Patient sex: M
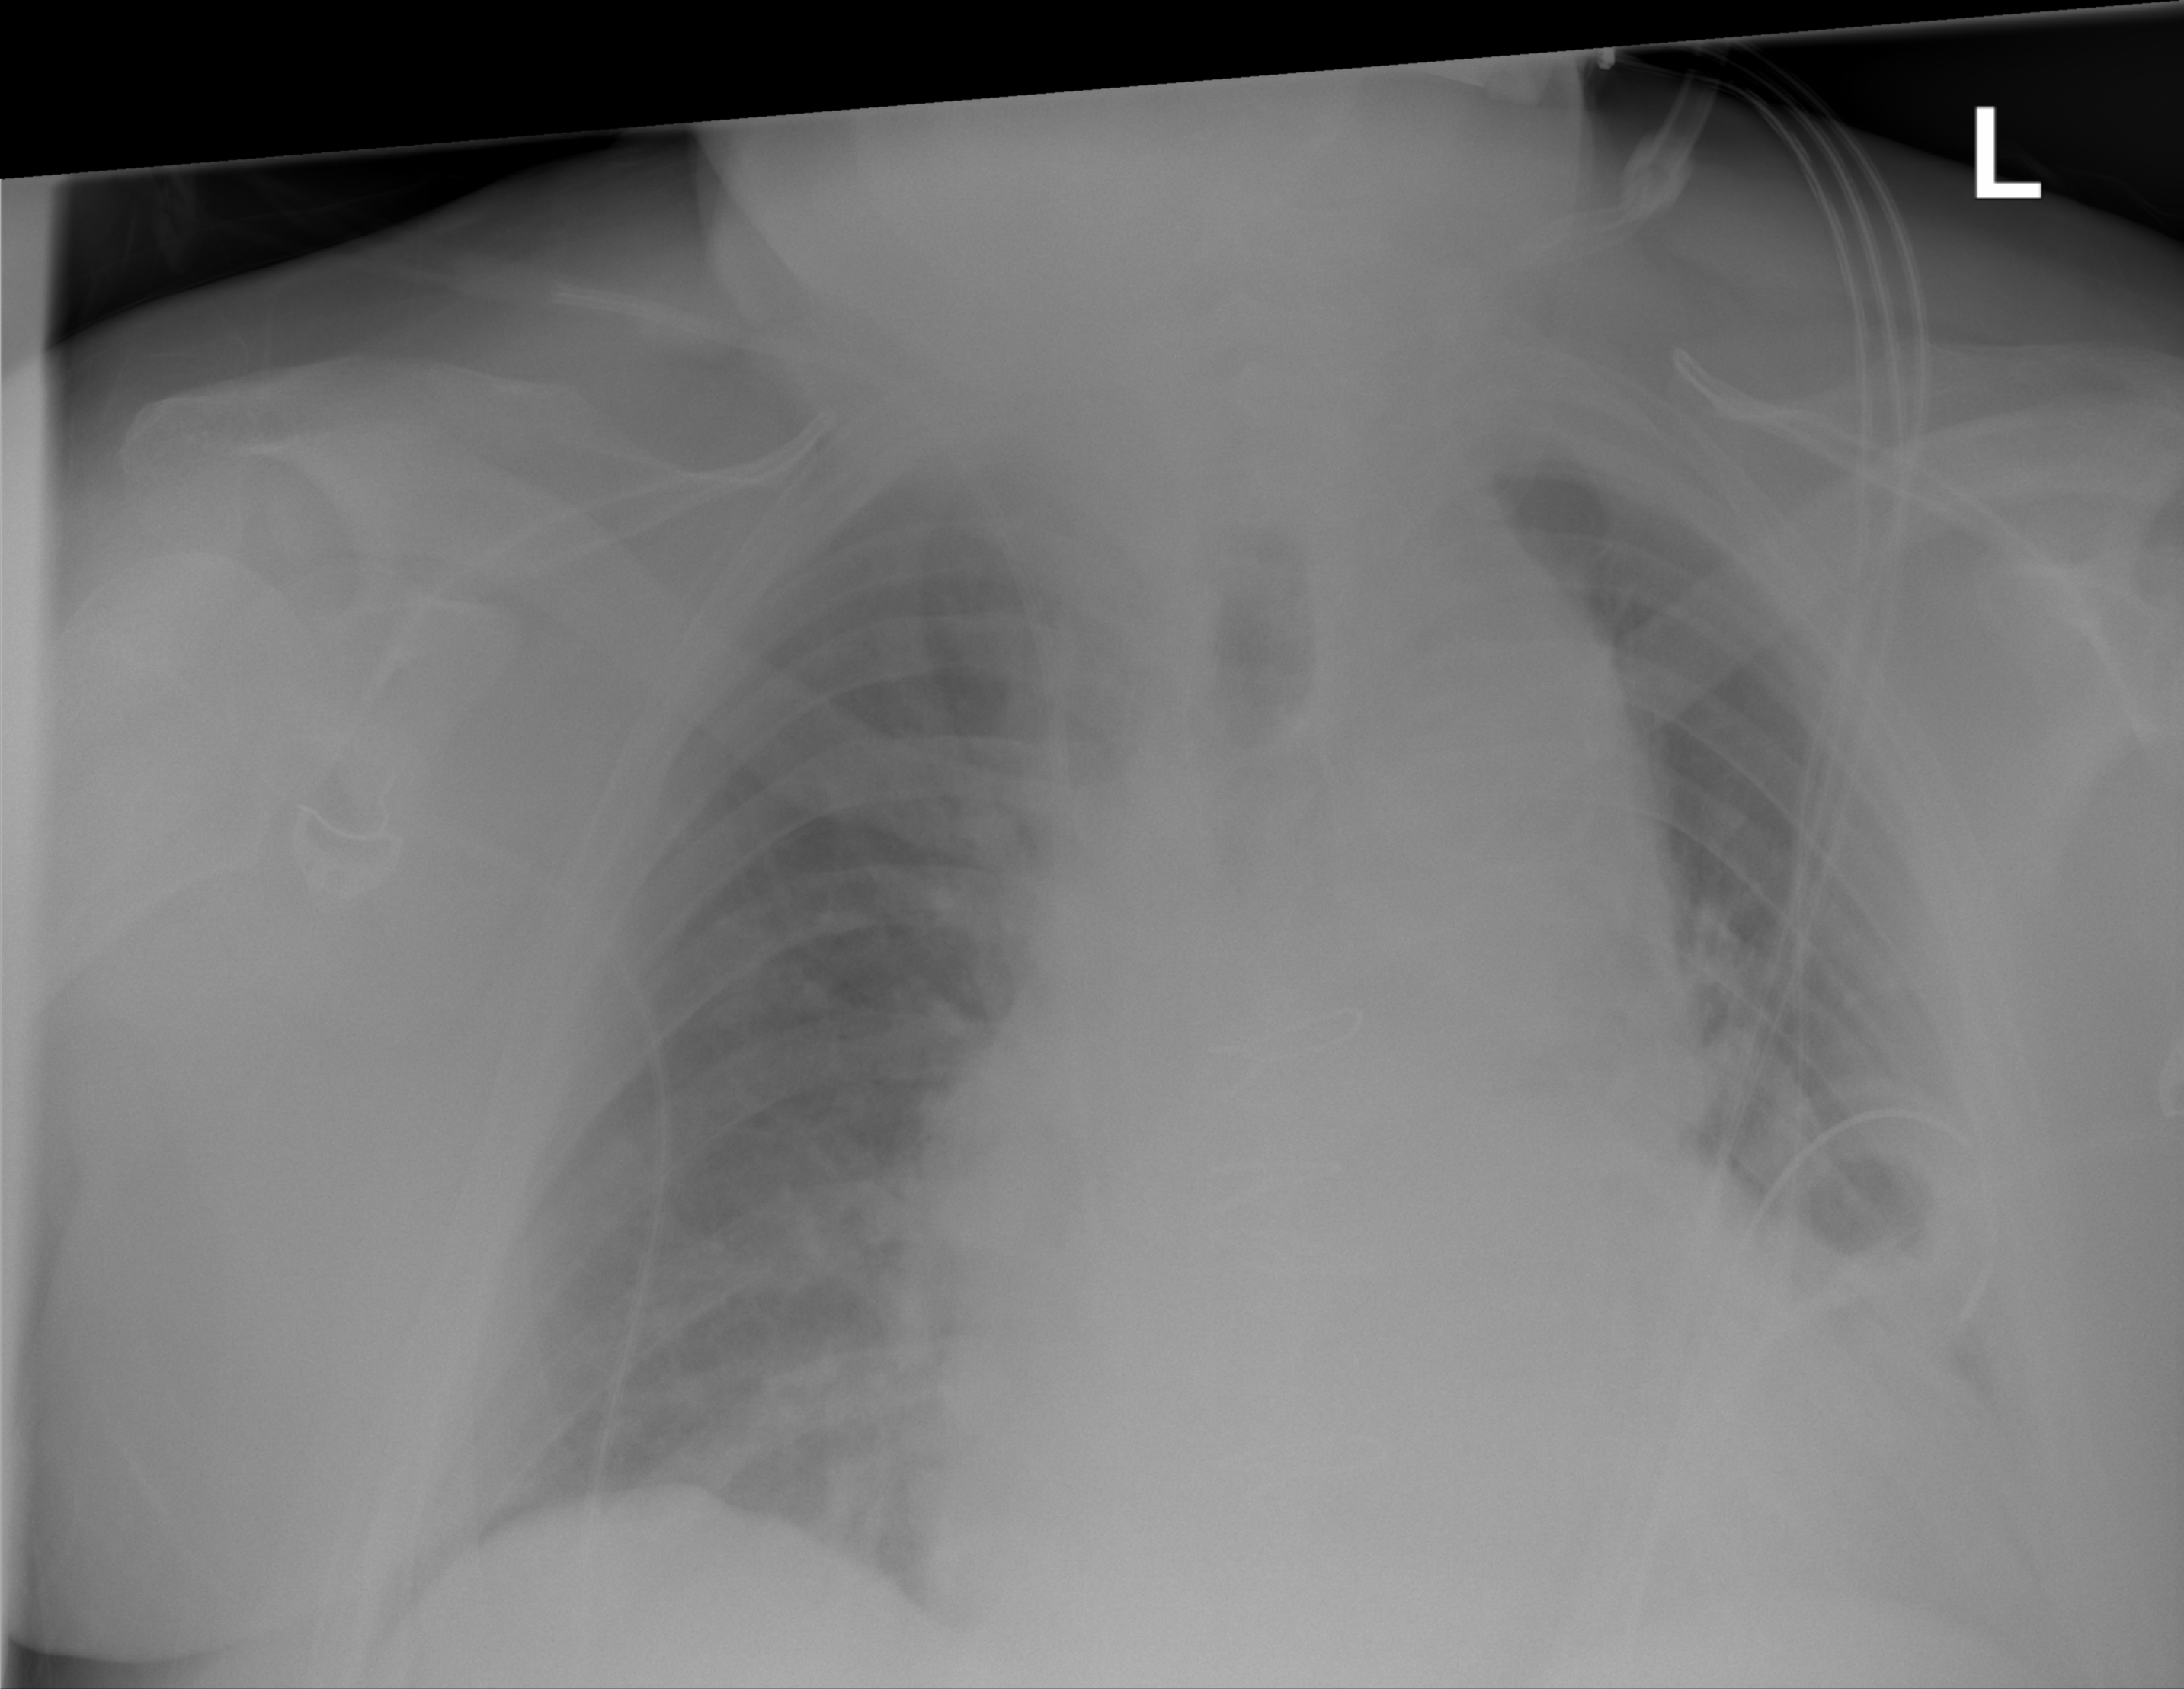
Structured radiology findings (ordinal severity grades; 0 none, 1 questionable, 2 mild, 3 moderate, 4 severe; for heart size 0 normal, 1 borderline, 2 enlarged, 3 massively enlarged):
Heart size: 0
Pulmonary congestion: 2
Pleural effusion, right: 0
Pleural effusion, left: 1
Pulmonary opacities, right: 0
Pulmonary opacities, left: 0
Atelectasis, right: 0
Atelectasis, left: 2